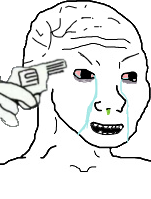
Label: 5_Crying_Wojak